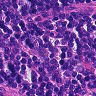
Metastatic tissue present: no